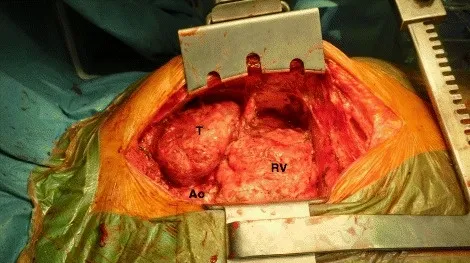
Intraoperative picture. A large tumor can be seen anterolateral to the main pulmonary artery (T). Ao ascending aorta, RV right ventricle.
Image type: medical_photograph (other_medical_photograph)